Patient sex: F
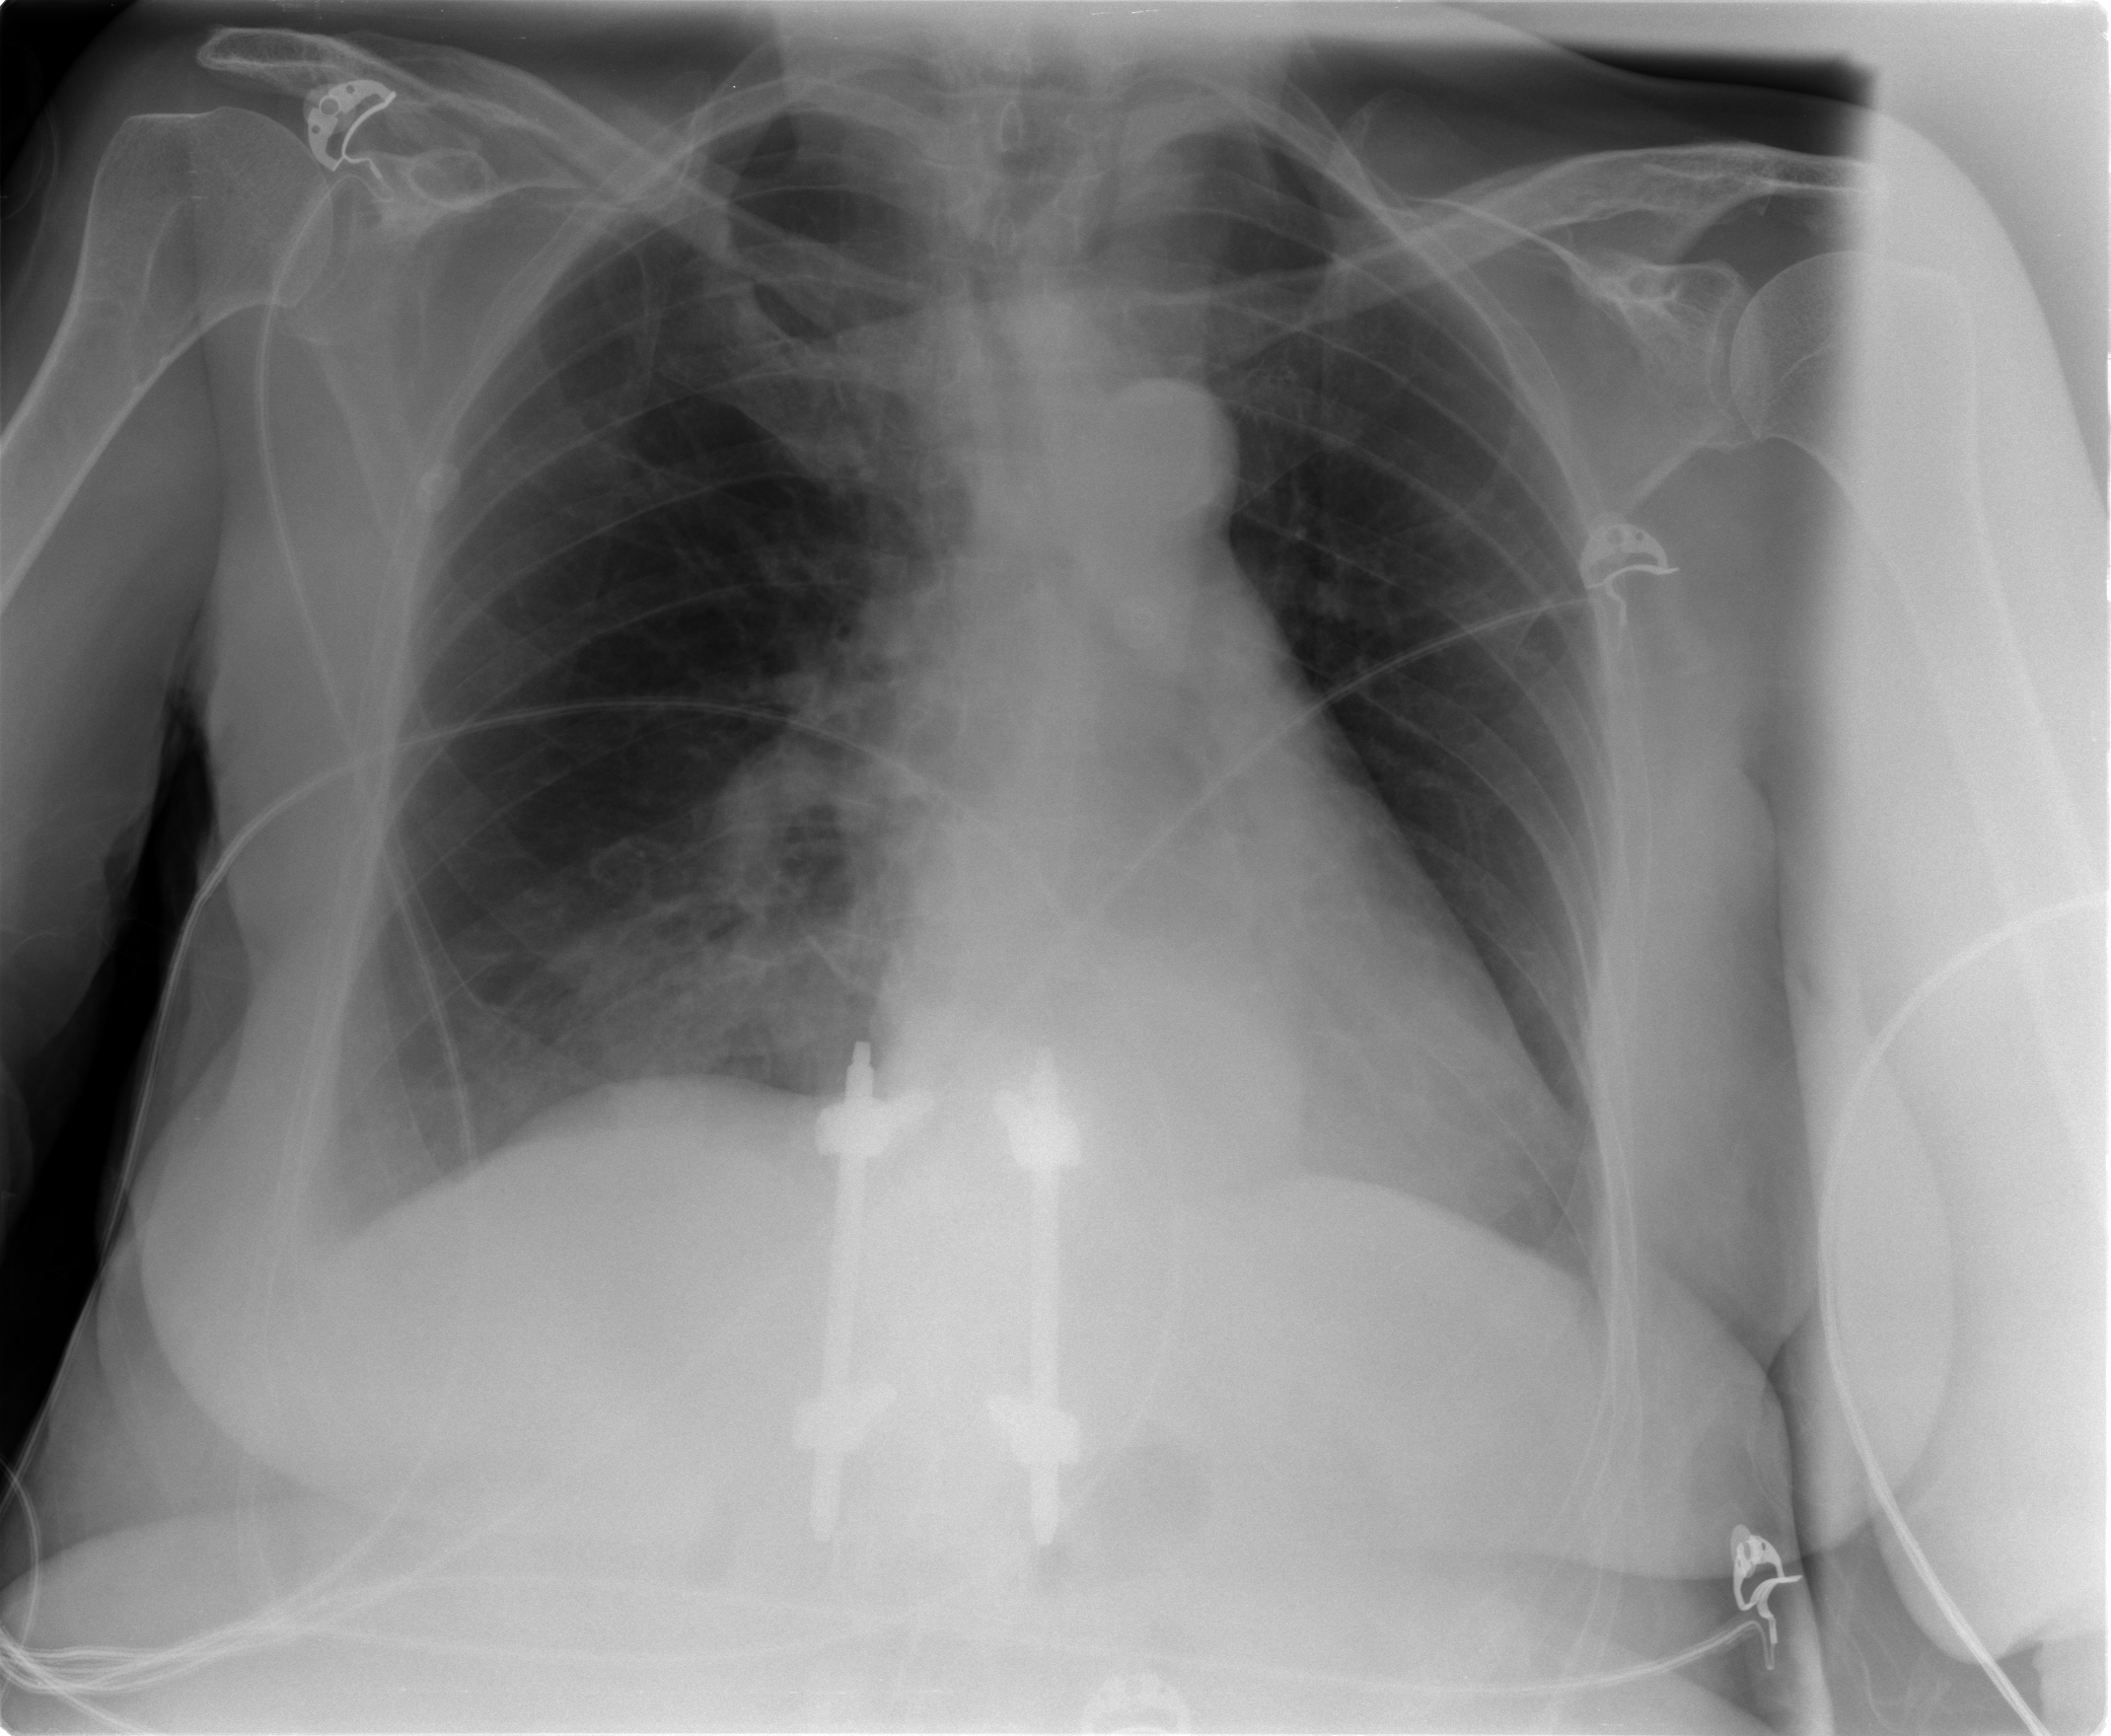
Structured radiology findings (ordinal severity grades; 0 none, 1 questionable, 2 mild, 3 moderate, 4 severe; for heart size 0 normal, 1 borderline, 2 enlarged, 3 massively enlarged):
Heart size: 0
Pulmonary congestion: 0
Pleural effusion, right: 0
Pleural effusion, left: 0
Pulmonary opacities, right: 0
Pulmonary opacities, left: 0
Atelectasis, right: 2
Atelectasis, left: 0